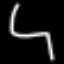
Label: squiggle